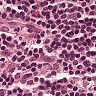
Metastatic tissue present: no